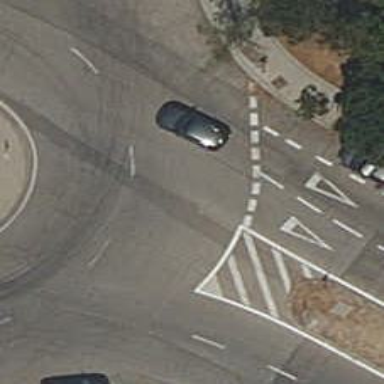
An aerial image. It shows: Residential road with roundabout.